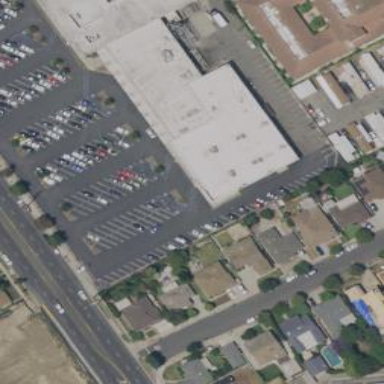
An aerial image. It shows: Retail building.